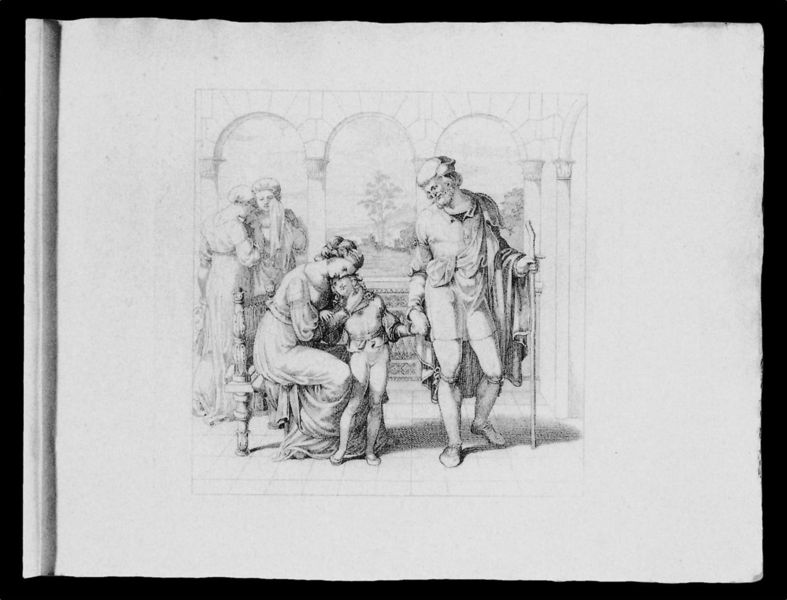
Titel: “Abschied Raphaels von seiner Mutter, um seinem Vater nach Perugia zu folgen” (Tafel 5 aus “Leben Raphael Sanzio’s von Urbino in zwölf Bildern”)
Künstler: Franz Riepenhausen
Schlagwörter: hand, mann, weiß, bäume, frauen, landschaft, sitzen, frau, grau, hintergrund, hut, kleid, schwarz, skizze, stuhl, säulen, zeichnung, tuch, bart, jung, mütze, falten, knoten, trauer, boden, gewand, haare, mantel, eltern, familie, kind, mutter, tochter, vater, locken, stock, papier, umarmung, bogen, stab, grafik, rundbogen, bögen, umarmen, knabe, abschied, weinen, druck, schwarz-weiß, stich, fliesen, taschentuch, trost, gotisch, kupferstich, tränen, zeichung, romanisch, akraden